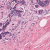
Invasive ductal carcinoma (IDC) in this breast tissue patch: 1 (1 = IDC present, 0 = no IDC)